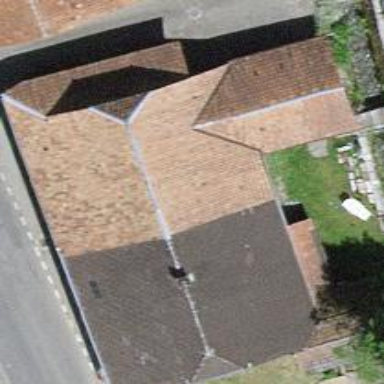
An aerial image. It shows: Barn.